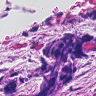
Metastatic tissue present: yes